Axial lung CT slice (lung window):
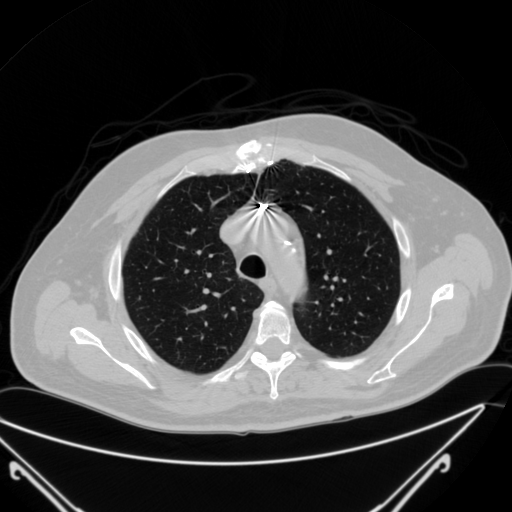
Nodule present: no